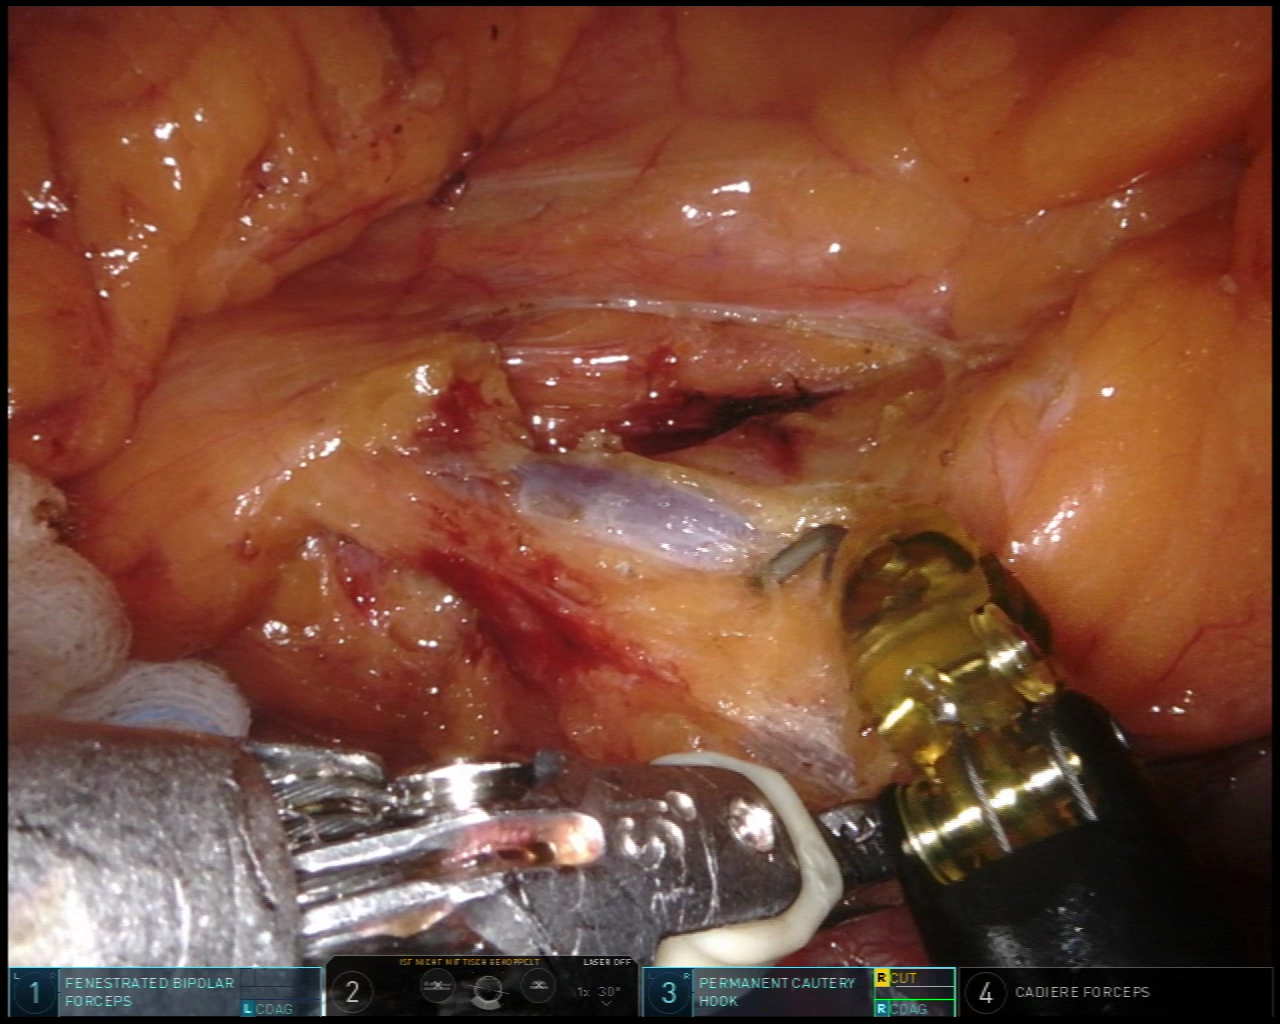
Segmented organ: intestinal_veins
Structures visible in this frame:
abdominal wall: no
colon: no
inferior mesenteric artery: no
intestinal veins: yes
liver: no
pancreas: no
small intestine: no
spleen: no
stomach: no
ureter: no
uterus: no
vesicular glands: no